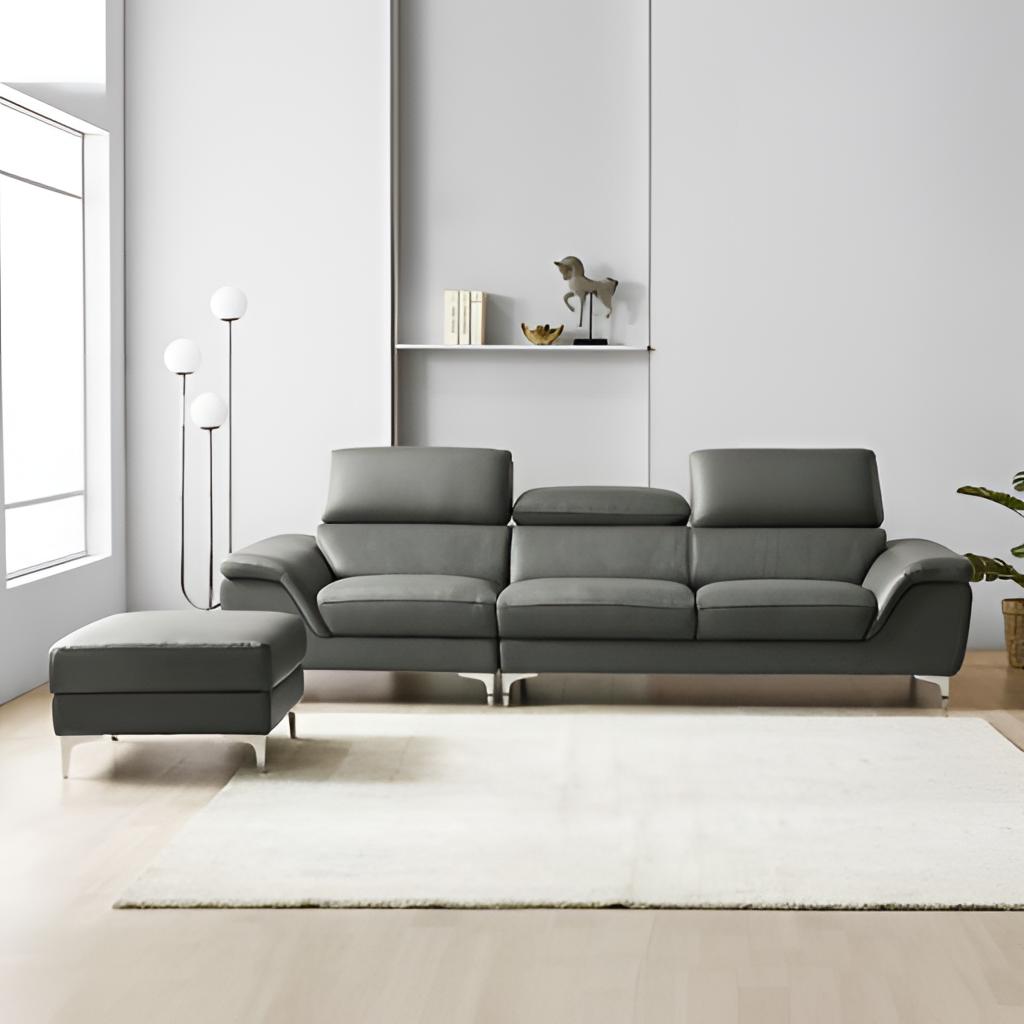
living room, leather sofa, beige wood flooring, with plank pattern, paint wallpaper, with solid pattern, minimalist